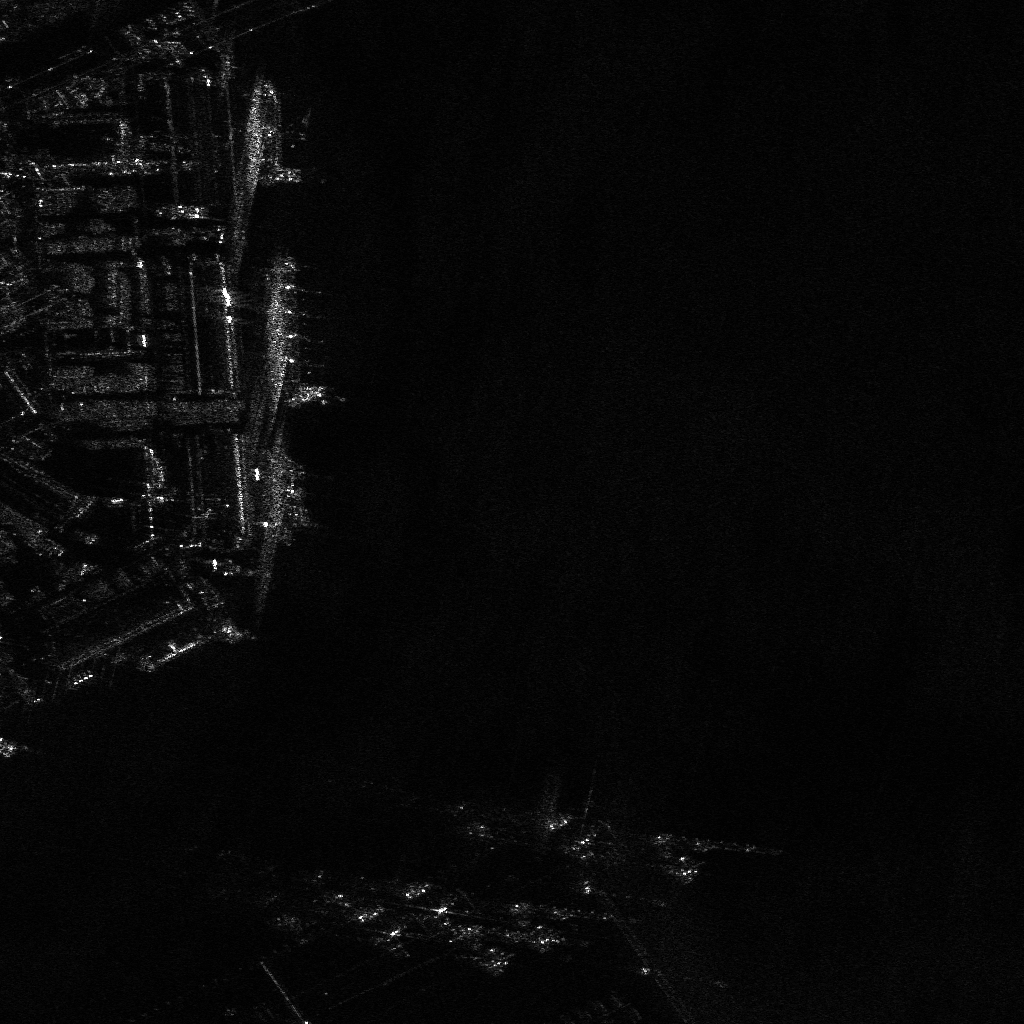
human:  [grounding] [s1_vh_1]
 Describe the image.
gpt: In the satellite image, there is  <ref>3 large container </ref> <box>[[16, 58, 18, 67, 68], [20, 30, 35, 35, 90], [23, 45, 31, 49, 74]]</box> located at left,  <ref>1 large container </ref> <box>[[20, 10, 31, 14, 90]]</box> located at top left.